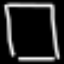
Label: square